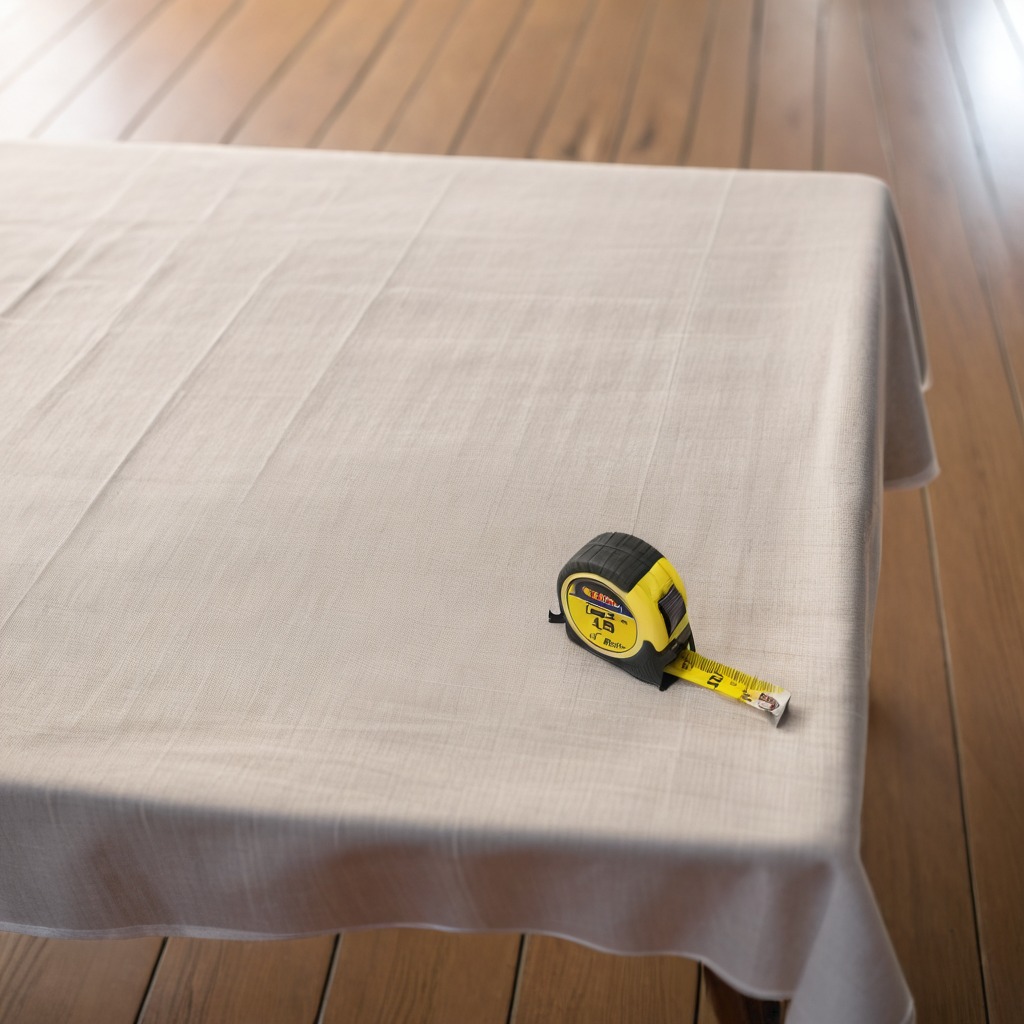
A measuring tape lying on a clean wooden table in an outdoor workshop during daytime bright natural light soft shadows worn but beneath the cloth